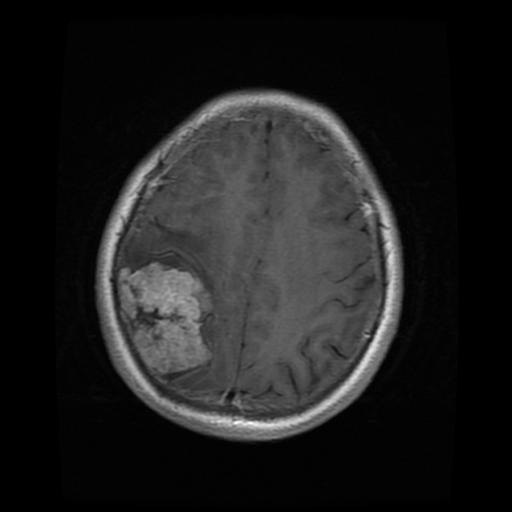
Label: meningioma